Question: Simple question for all of you here dealing with Drupal 6.x...
With Drupal's Add More module, is there a way to configure my webform so that there is no limit on how many of a specific fields I can add more of?
Please see my image for example:

For example, I'd like to enable the user to add as many titles as they would like. Is that doable?
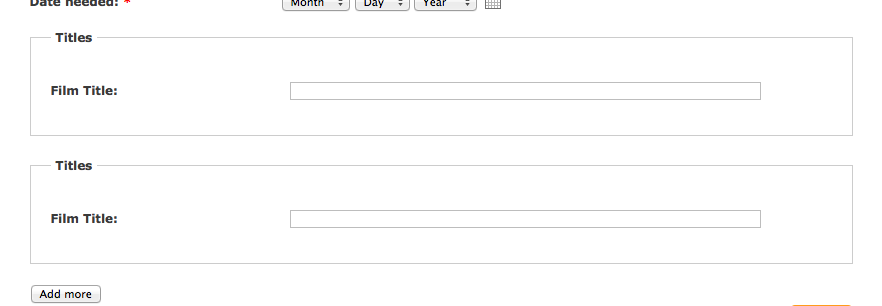
Answer: Unfortunately, it's not currently possible to add unlimited "add another" functionality with webforms. And if this functionality does become a reality someday, I doubt it will be backported to the Drupal 6 version of the module. From the webform modules author (<URL>:
> there is no progress on this subject. The ability to support multiple
values requires a tremendous amount of re-architecting, including
changes to the way CSVs are generated, analysis, the database
structure, and the UI (both for administrators and users). I wouldn't
expect this feature to be added any time soon.
See this thread for more information:
<URL>
I would suggest using a node and the CCK module plus rules and views to collect this information.
Assumptions:
- - -
Very loose directions:
1. Create a content type and add all of the fields that your current webform contains to it. CCK has the ability to store unlimited values out of the box. On the field settings page, inside the Global Settings fieldset, select "Unlimited" for the "Number of Values" field.
2. Give anonymous users permission to Create [your-new-content-type] Content on the Role Permissions page.
3. Using the Rules module, create a new triggered rule that fires on "Content is about to be viewed" with an condition "Content has type [your-new-content-type]" and an action of redirect to homepage (or a custom error page that you created). (Note: this is a bit of a performance hit. There are better ways to restrict access to this content type, but for the sake of this tutorial, this was the easiest to explain)
4. Using the Views module, create a new view with Style set to Table. Add each of the fields in [your-new-content-type] in the fields section. Under "Access" choose "role" and select the role that is assigned to your user. Add a "page" display, give it a Path and save. This is the page you will use to view submissions.
Optional:
-